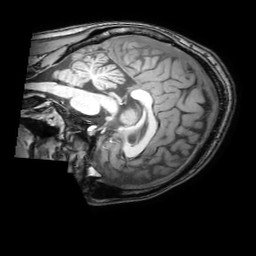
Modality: T1w
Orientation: sagittal
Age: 26
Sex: male
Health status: healthy
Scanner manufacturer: philips
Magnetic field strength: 3 T
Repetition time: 0.0079 s
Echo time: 0.0035 s